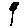
Label: flower